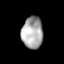
Tissue: lung
Cell type: T cells
Senescence score: 0.23
Nuclear area (px): 664
Mean DAPI intensity: 168.834